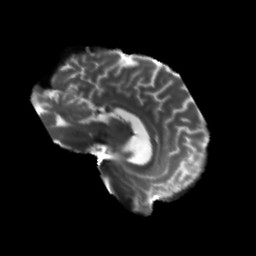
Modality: T2w
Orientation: sagittal
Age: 43
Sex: male
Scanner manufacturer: siemens
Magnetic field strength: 3 T
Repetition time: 5.47 s
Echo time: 0.0854 s